Field crop: tomato
Growth stage: 1
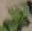
Species: solanum